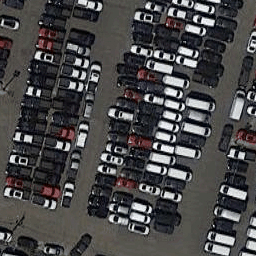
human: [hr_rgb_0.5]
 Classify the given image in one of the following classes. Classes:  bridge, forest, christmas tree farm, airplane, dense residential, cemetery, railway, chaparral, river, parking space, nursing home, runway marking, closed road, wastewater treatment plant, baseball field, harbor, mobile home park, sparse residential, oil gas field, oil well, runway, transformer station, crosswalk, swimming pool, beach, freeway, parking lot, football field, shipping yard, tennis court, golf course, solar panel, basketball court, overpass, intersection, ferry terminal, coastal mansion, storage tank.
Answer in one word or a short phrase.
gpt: parking lot